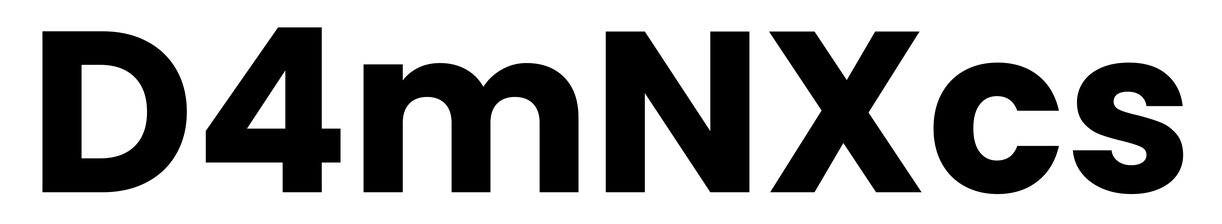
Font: Poppins-Bold